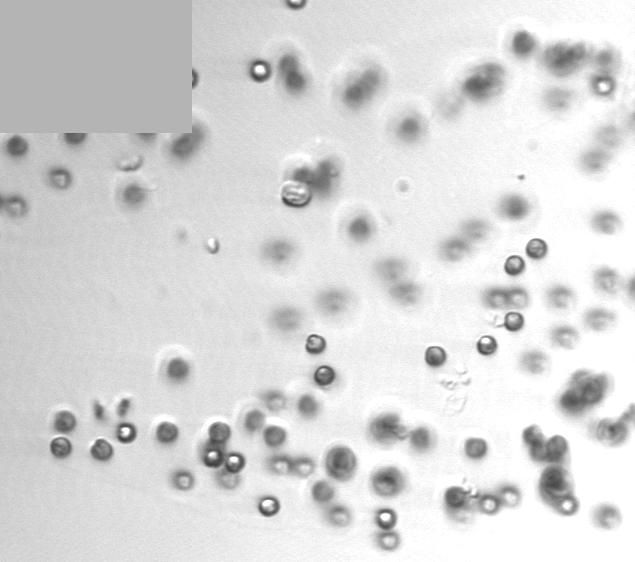
Label: Phaeocystis